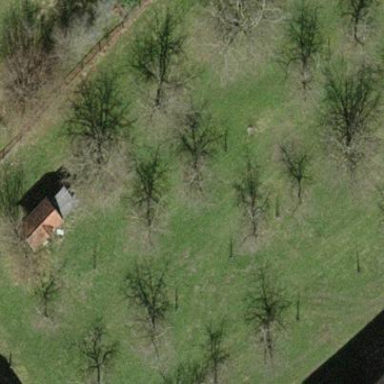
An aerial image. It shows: Orchard.